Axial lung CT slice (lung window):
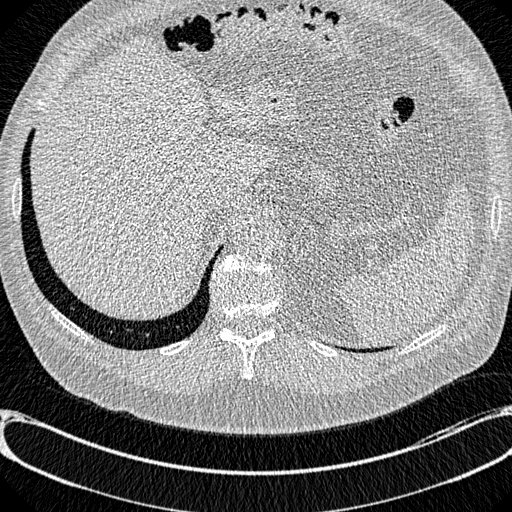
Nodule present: no